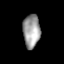
Tissue: lung
Cell type: Endothelial cells
Senescence score: 0.1745
Nuclear area (px): 554
Mean DAPI intensity: 157.112